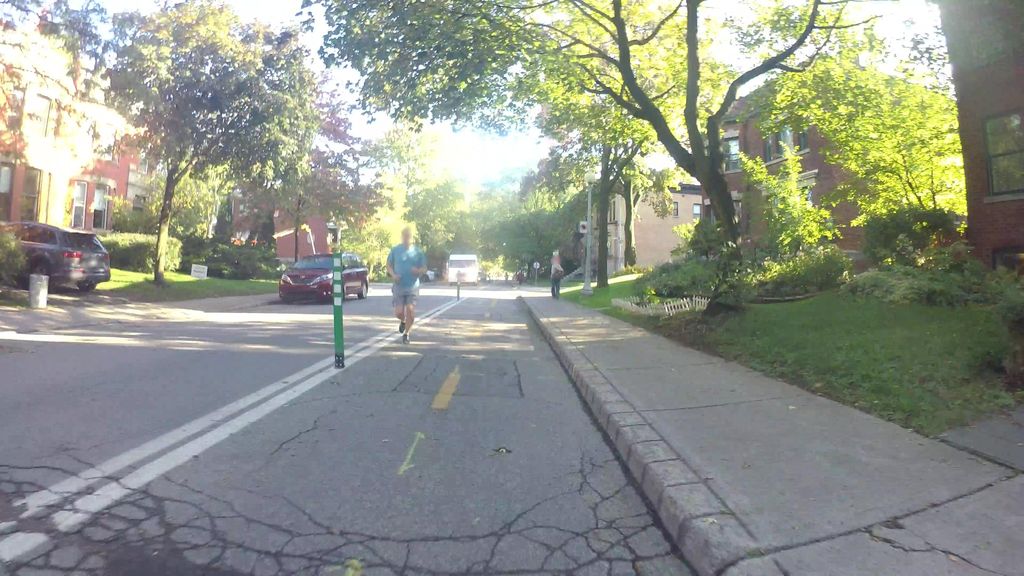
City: montreal